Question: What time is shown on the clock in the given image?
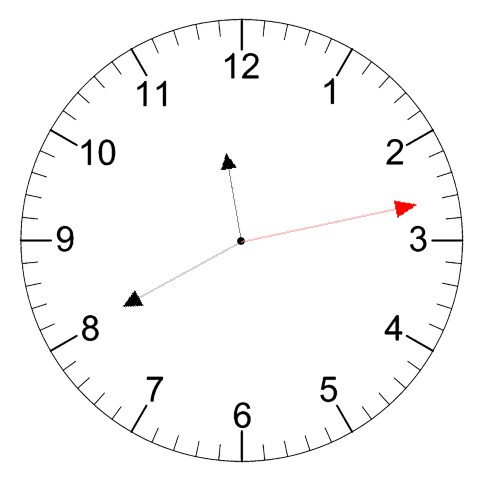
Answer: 11:40:13